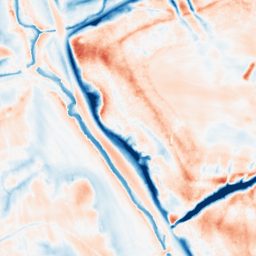
Category: multiscale
Decomposition family: dog_multiscale
Decomposition parameters: sigma_ratio: 2
n_scales: 4
base_sigma: 0.5
Upsampling method: bicubic_3x
Upsampling parameters: scale: 3
Upsampling scale: 3